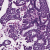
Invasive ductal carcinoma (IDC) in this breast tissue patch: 1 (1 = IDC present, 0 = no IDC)